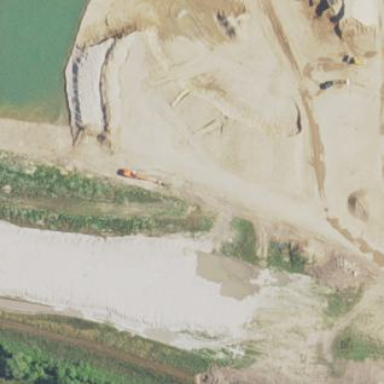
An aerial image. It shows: Quarry for sand extraction.